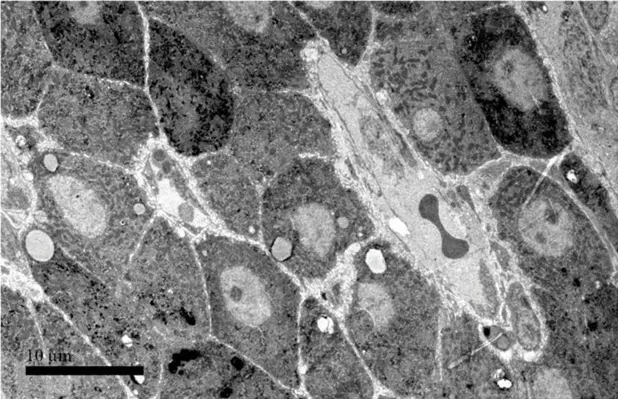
Electron microscopy of liver biopsy. (A) Hepatocytes are irregular in shape and size, and the nucleus is eccentric (3,000 x, scale bar: 10 mum).
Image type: pathology (h&e)